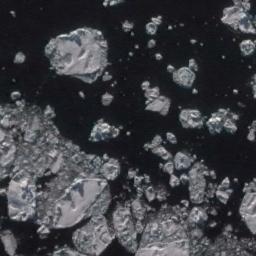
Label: sea_ice